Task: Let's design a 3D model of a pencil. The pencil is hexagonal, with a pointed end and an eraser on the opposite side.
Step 61:
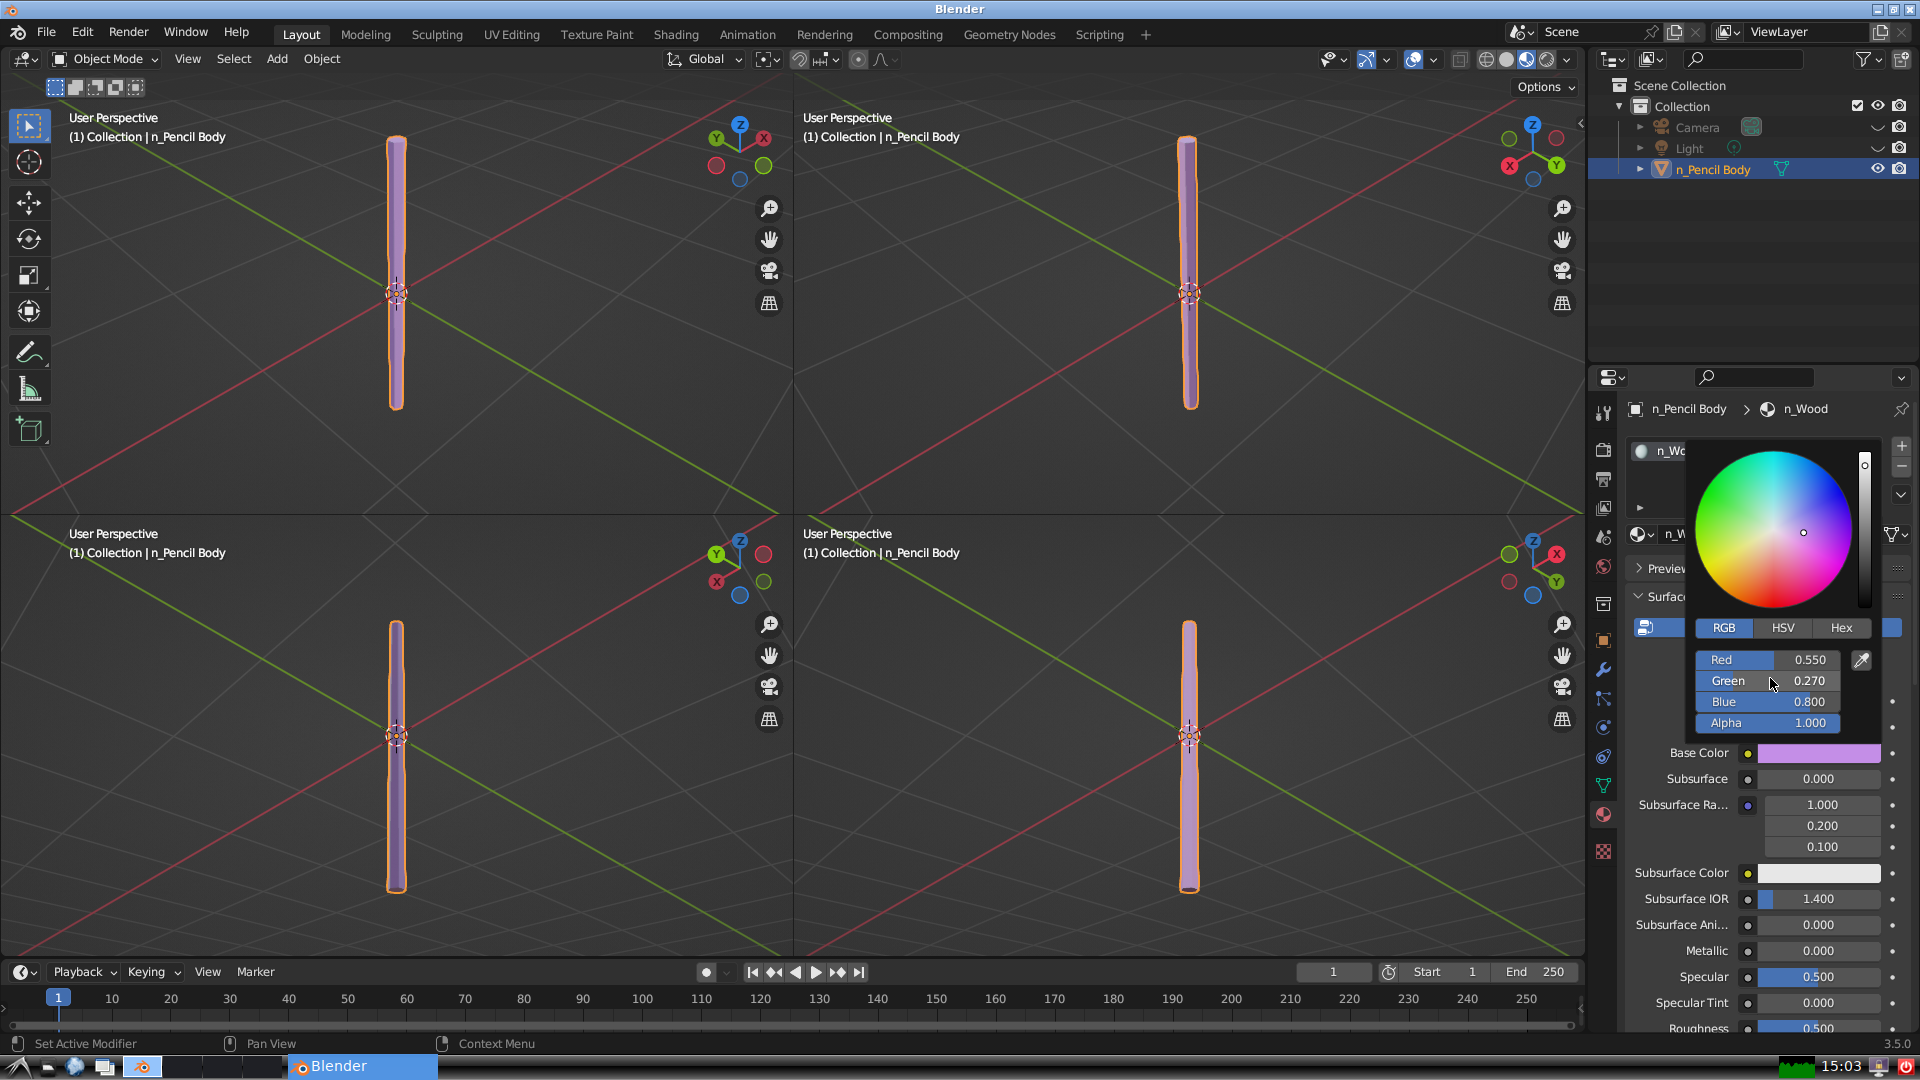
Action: {"mouse_move": [1770, 699]}